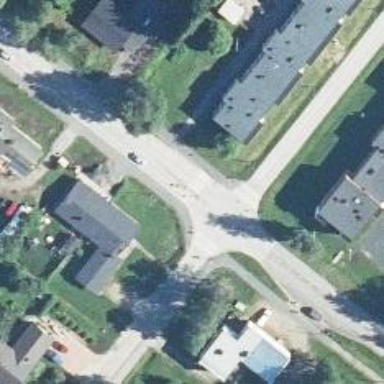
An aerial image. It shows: Asphalt cycleway with zebra crossing.